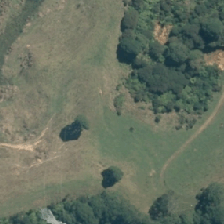
Land cover: high_producing_grassland